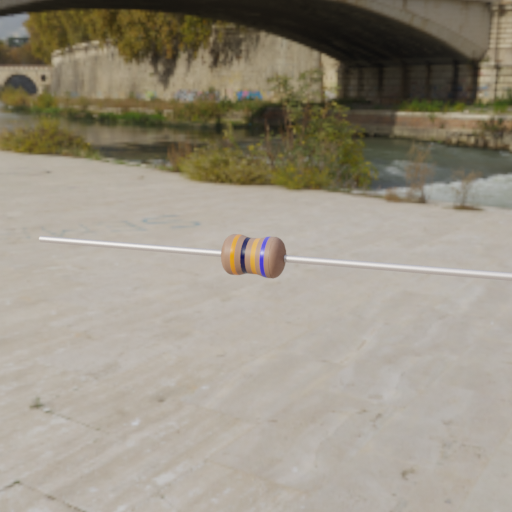
Resistor colour bands (in order): orange, black, orange, blue